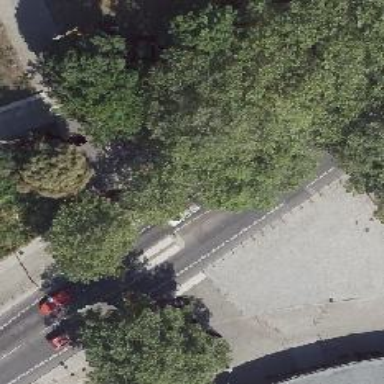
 as well as sidewalks on both sides with sett surface on the right."